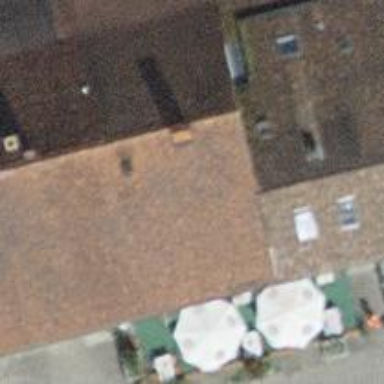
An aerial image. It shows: Restaurant.